Question: I am trying to extract rows at 5 minute intervals from 1 minute data. My data looks like this:
'''
structure(list(Date = structure(c(<PHONE>, <PHONE>, <PHONE>,
<PHONE>, <PHONE>, <PHONE>), class = c("POSIXct", "POSIXt"
), tzone = "UTC"), Time = structure(c(-<PHONE>, -<PHONE>,
-<PHONE>, -<PHONE>, -<PHONE>, -<PHONE>), class = c("POSIXct",
"POSIXt"), tzone = "UTC"), O = c(3674, 3675, 3674, 3675, 3675,
3675), H = c(3674, 3675, 3675, 3676, 3676, 3675), L = c(3673,
3674, 3674, 3674, 3675, 3675), C = c(3673, 3674, 3674, 3675,
3675, 3675)), row.names = c(NA, -6L), class = c("tbl_df", "tbl",
"data.frame"))
structure(list(Date = structure(c(<PHONE>, <PHONE>, <PHONE>,
<PHONE>, <PHONE>, <PHONE>), class = c("POSIXct", "POSIXt"
), tzone = "UTC"), Time = structure(c(-<PHONE>, -<PHONE>,
-<PHONE>, -<PHONE>, -<PHONE>, -<PHONE>), class = c("POSIXct",
"POSIXt"), tzone = "UTC"), O = c(3450, 3451, 3451, 3452, 3450,
3449), H = c(3451, 3451, 3451, 3452, 3452, 3451), L = c(3448,
3449, 3449, 3450, 3450, 3449), C = c(3448, 3451, 3450, 3451,
3452, 3450)), row.names = c(NA, -6L), class = c("tbl_df", "tbl",
"data.frame"))
'''
I have looked at:
<URL>
<URL>
but none do exactly what I want. Maybe I could use this:
'substr(t,15,16)=="00"'.
but I'm not sure how to combine it with 'filter'.
Desired Output: find rows at 30 minute intervals:

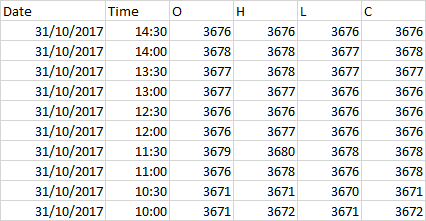
Answer: You can extract rows with a minute-mark ending in 0 or 5 with
'''
df[substr(format(df$Time, '%M'), 2, 2) %in% c(0, 5),]
# or
df[as.numeric(format(df$Time, '%M')) %% 5 == 0,]
# or
df[grep('[0|5]$', format(df$Time, '%M')),]
'''
With 'filter':
'''
library(dplyr)
df %>%
filter(substr(format(df$Time, '%M'), 2, 2) %in% c(0, 5))
# or
df %>%
filter(as.numeric(format(df$Time, '%M')) %% 5 == 0)
'''